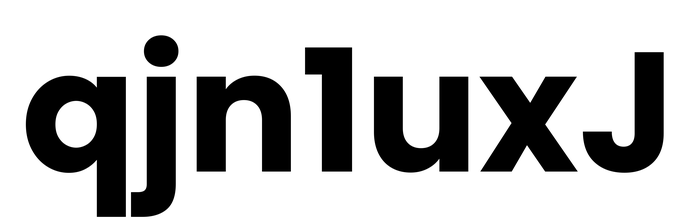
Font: Poppins-Bold